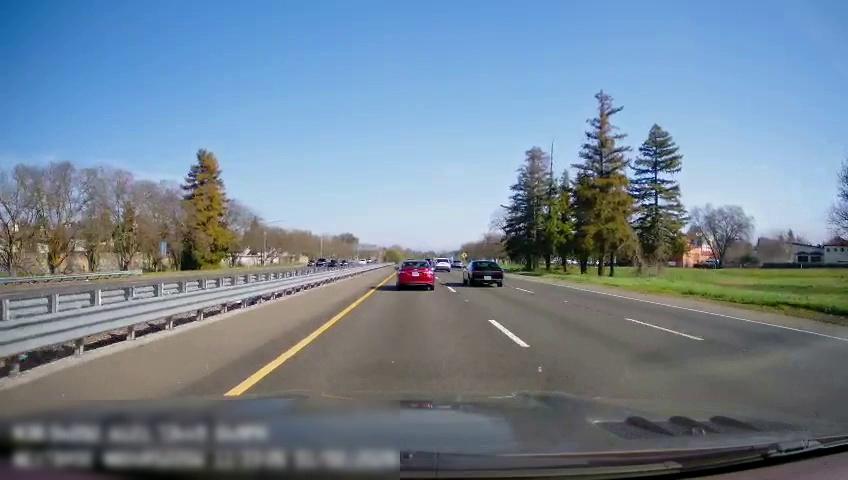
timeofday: Day
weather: Sunny
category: Drivable Space
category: Drivable Space
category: Vehicles | SUV
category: Vehicles | Car
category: Vehicles | Car
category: Vehicles | Car
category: Lanes | Current Lane
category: Lanes | Current Lane
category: Lanes | Alternate Lane
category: Lanes | Alternate Lane
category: Traffic | Signs